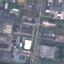
Land use / land cover: Industrial